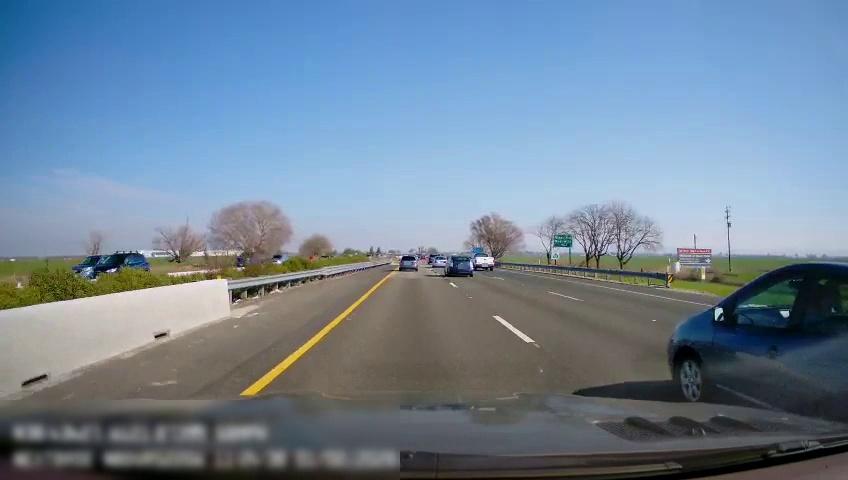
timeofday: Day
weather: Sunny
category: Drivable Space
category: Vehicles | Car
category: Vehicles | SUV
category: Vehicles | SUV
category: Vehicles | SUV
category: Vehicles | SUV
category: Vehicles | Truck
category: Vehicles | Car
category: Vehicles | Car
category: Lanes | Current Lane
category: Lanes | Current Lane
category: Lanes | Alternate Lane
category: Lanes | Alternate Lane
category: Traffic | Signs
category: Traffic | Signs